Question: In my ViewController's main NSView, I override the 'func drawRect(dirtyRect: NSRect)' method to implement rounded corners on my main view using 'NSBezierPath'.
In that same method I also designate the gradient background of my main view.
'''
override func drawRect(dirtyRect: NSRect) {
let path: NSBezierPath = NSBezierPath(roundedRect: self.bounds, xRadius: 18.0, yRadius: 18.0)
path.addClip()
let gradient = NSGradient(startingColor: NSColor(hexColorCode: "#383838"), endingColor: NSColor(hexColorCode: "#222222"))
gradient.drawInRect(self.frame, angle: 90)
}
'''
The problem that arises is illustrated in the following image:

The image shows one of the views corners. The rounding of corners is only partially successful, as there still remains a white corner sticking out beyond the window's rounded corners.
If anyone has a better method of setting a window's corner radius I would be open to such suggestions. I have done a lot of research on the matter, however this solution appears to be the simplest.
Any advice on how to fix this issue is greatly appreciated.
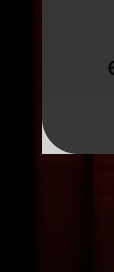
Answer: You should do the following on your NSWindow instance:
'''
[window setOpaque:NO];
[window setBackgroundColor:[NSColor clearColor]];
'''
and draw needed shape.
And check <URL>.